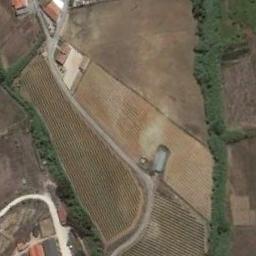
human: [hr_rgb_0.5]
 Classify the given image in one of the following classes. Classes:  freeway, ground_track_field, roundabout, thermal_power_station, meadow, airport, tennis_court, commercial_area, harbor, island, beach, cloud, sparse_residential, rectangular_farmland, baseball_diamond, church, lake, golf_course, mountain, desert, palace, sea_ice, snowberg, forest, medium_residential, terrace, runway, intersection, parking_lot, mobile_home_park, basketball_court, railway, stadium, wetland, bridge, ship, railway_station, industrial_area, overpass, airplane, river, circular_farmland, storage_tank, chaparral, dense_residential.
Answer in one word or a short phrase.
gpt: terrace